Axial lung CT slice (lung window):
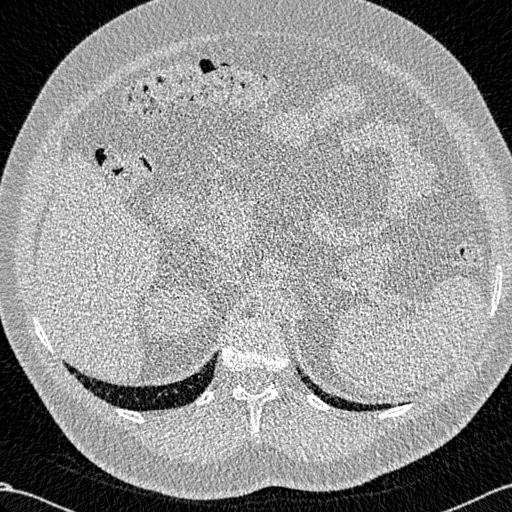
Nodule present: no